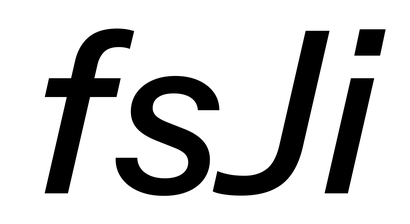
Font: InstrumentSans-Italic_Medium_Italic